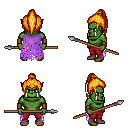
a pixel art fantasy rpg character, male body template, orc, green skin, maroon tattered cape, red pants, light blonde long topknot hairstyle, leather bracers, brown shoes, spear, four views (front, back, left, right), 2x2 character sprite sheet, small pixel art, hard edges, no anti-aliasing